Question: I want to exit my app when the user press back button. I have used Hardware Pressed events to navigate between pages.
When I navigated to the first page where no Hardware Button press event is used and press back button it goes back to the Menu Screen and not getting terminated as shown in image

Need help.
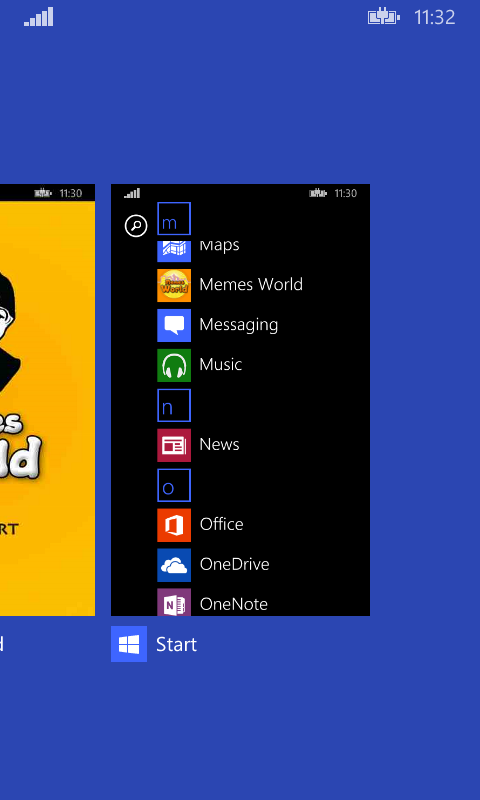
Answer: I also faced the same problem but by using the following piece of code
'Application.Current.Exit()'
the application shuts down properly.